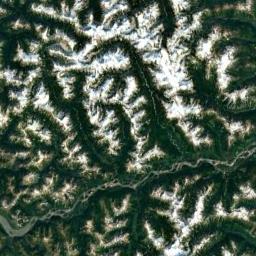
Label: snowberg